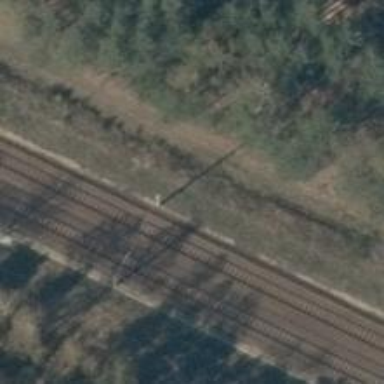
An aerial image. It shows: Milestone along the railway track with catenary mast.